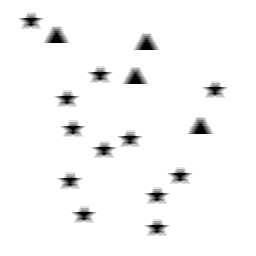
Squares: 0
Triangles: 4
Stars: 12
Total shapes: 16